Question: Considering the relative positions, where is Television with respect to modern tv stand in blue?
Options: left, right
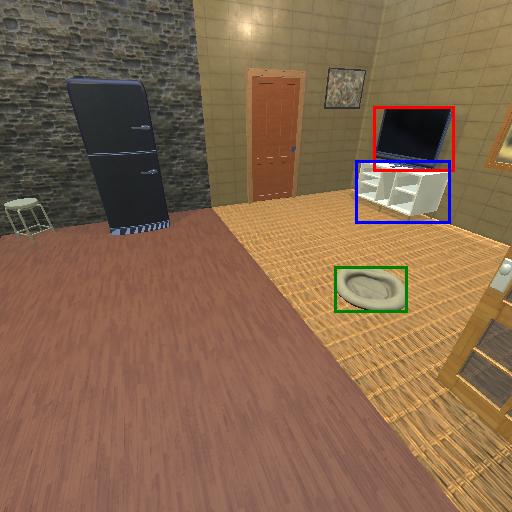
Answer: left